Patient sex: F
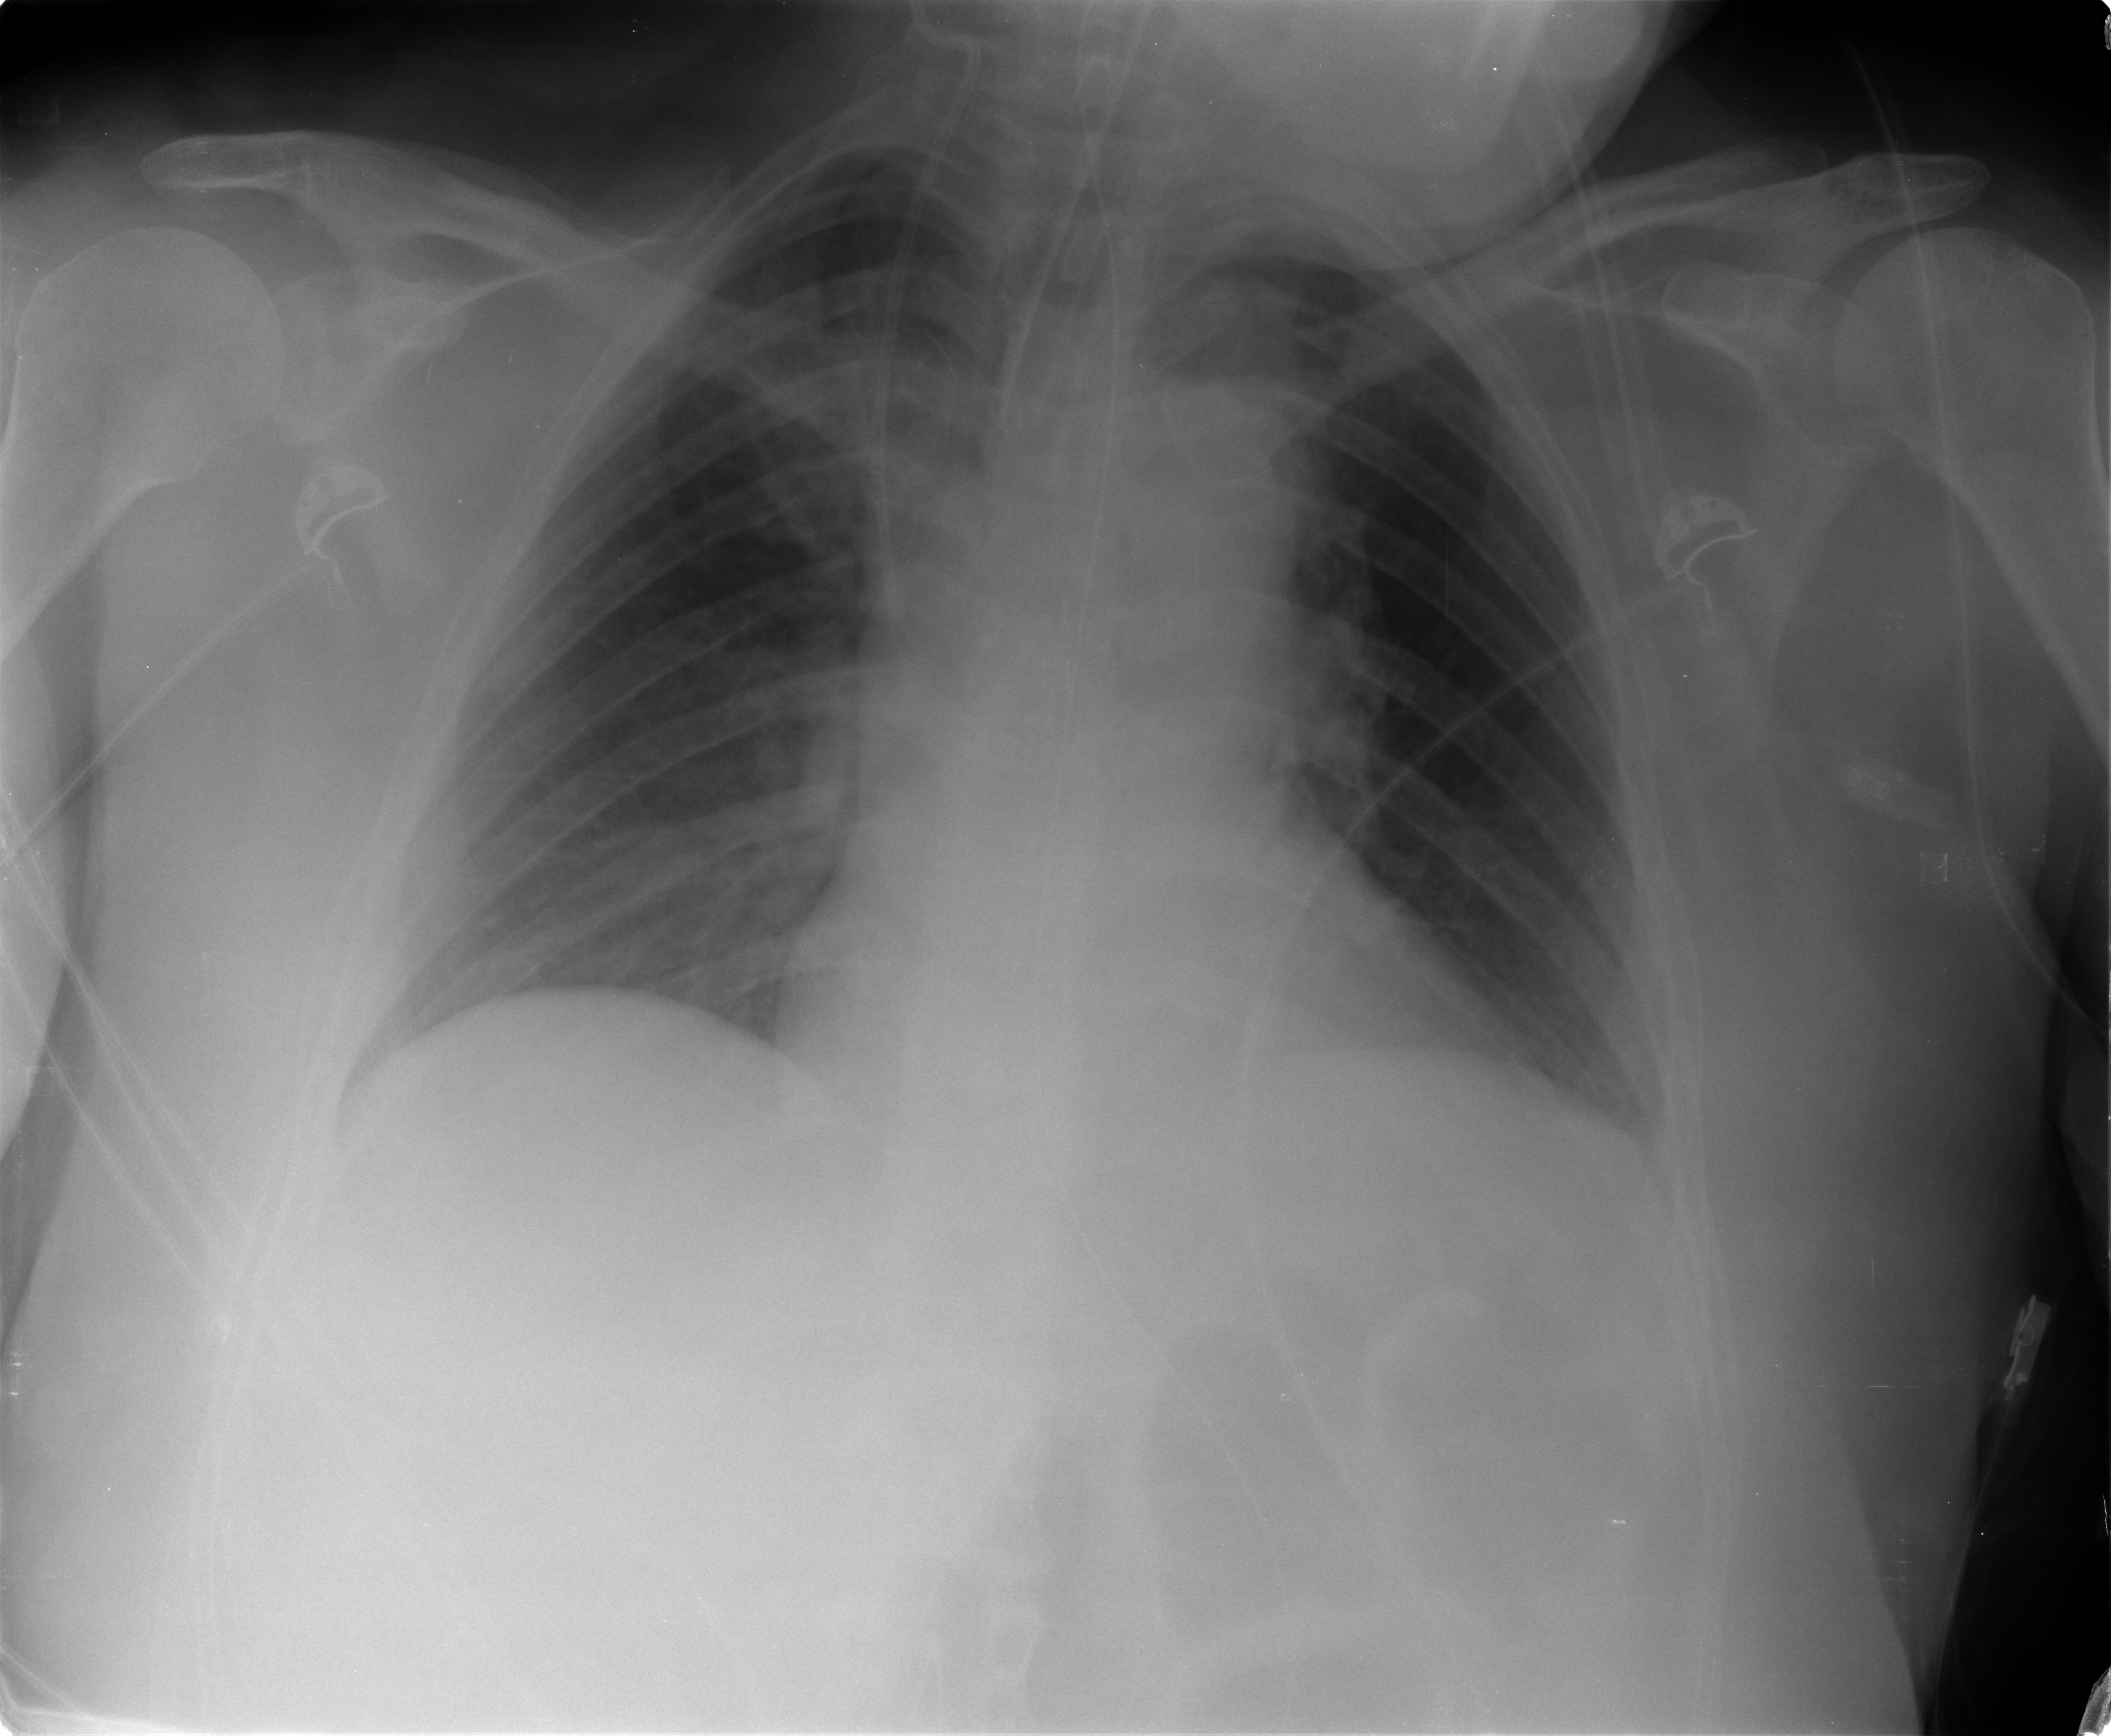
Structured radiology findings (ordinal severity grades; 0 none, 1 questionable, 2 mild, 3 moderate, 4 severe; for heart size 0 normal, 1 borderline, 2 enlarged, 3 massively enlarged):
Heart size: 0
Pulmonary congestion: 2
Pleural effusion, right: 0
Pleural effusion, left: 1
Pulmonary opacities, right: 0
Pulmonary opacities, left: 0
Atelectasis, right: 0
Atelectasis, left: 1